Question: So, to clarify things: I know why this is failing.
The question is: How to work around that?
This is my setup:

The referencing table is users and the referencing column is id, the referenced table is user_data, and the referenced column is id.
I want to store the email, username, salt and password in one table, but the user data like login tokens and such in another. I thought this was the right way to do it. Apparently I am missing something.
And oh I'm using PHP with PDO.
'''
function registerUser($email, $username, $password)
{
global $db;
try {
$prep = $db->prepare("INSERT INTO users (email, username, salt, password) VALUES(':email', ':username', ':salt', ':password')");
$salt = "abcd";
$prep->bindParam(':email', $email);
$prep->bindParam(':username', $username);
$prep->bindParam(':salt', $salt);
$prep->bindParam(':password', $password);
$prep->execute();
echo "Success";
} catch (PDOException $e) {
die("Query failed: " . $e->getMessage());
}
}
'''
EDIT: Forgot the error...
'Query failed: SQLSTATE[23000]: Integrity constraint violation: 1452 Cannot add or update a child row: a foreign key constraint fails ('infokup2016'.'users', CONSTRAINT'data'FOREIGN KEY ('id') REFERENCES'user_data'('id') ON DELETE NO ACTION ON UPDATE NO ACTION)'
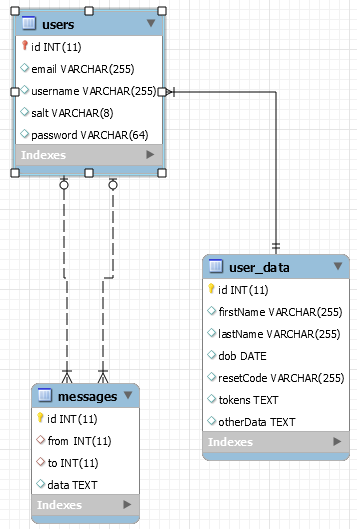
Answer: You are setting the foreign key on the wrong table.
you have to set the foreign key on the field 'id' of the table 'user_data' referencing the filed 'id' on the table 'users'
Now you are trying to insert the data in the table 'users', but, as the 'id' should be present in the table 'user_data' (since you have a foreign key in the table 'user' referencing the table 'user_data') it gives you the error